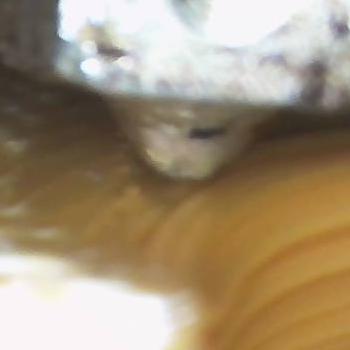
Flow rate: 78%